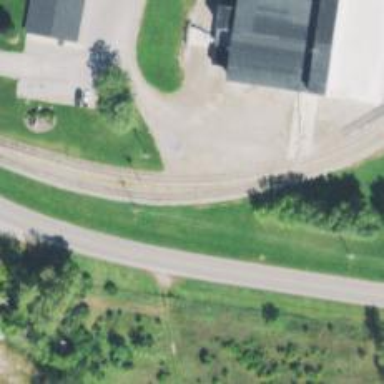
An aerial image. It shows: Railway spur service.